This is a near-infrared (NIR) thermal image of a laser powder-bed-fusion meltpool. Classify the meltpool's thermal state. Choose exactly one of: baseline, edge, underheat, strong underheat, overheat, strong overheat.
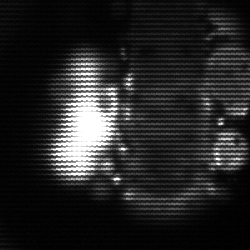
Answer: strong underheat